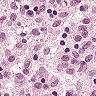
Metastatic tissue present: no